Question: I don't know if it is possible to create a pdf with password security enabled, that also allows extraction of pages.
I havn't found any property in itextsharp which will allow enable page extraction.
Any one has any idea?

This is the property that i would like to enable.
Thank you very much.
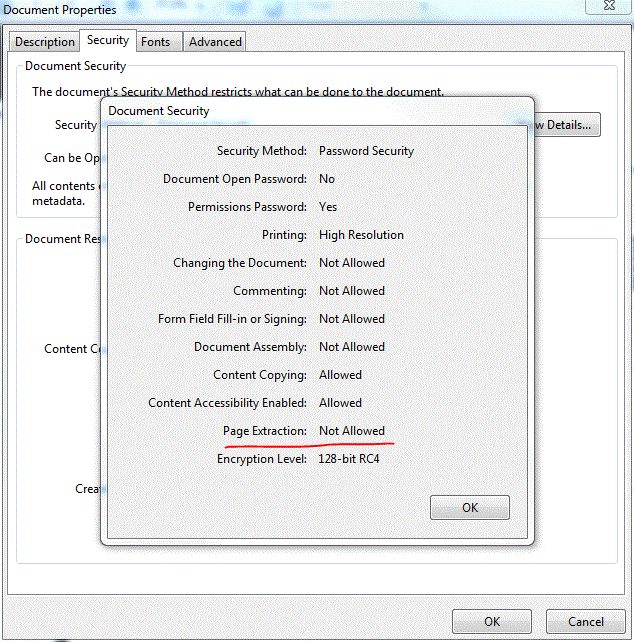
Answer: I've taken a look at the permission bits in the draft of ISO-32000-2 and I've compared them with the parameters (written in ALL_CAPS) available in iText:
'''
bit 1: Not assigned
bit 2: Not assigned
bit 3: Degraded printing: ALLOW_DEGRADED_PRINTING
bit 4: Modify contents: ALLOW_MODIFY_CONTENTS
bit 5: Extract text / graphics: ALLOW_COPY
bit 6: Add / Modify text annotations: ALLOW_MODIFY_ANNOTATIONS
bit 7: Not assigned
bit 8: Not assigned
bit 9: Fill in fields: ALLOW_FILL_IN
bit 10: **Deprecated** ALLOW_SCREEN_READERS
bit 11: Assembly: ALLOW_ASSEMBLY
bit 12: Printing: ALLOW_PRINTING
'''
When I compare the spec with your screen shot, I assume that the permissions are as follows:
- - - - - - -
I can't find any permission bit that refers to page extraction. I have tried setting all the flags that are documented in ISO-32000-2, but they didn't result in setting the Page Extraction to Allowed.
I have tried two things:
First I tried setting the bits that aren't assigned: bit 1, 2, 7, 8, 13, 14. This didn't change anything. Then I opened a test document in Acrobat and I tried finding a setting that would allow page extraction:

I couldn't find any.
As the permission isn't described in ISO-32000 and as there doesn't seem to be a way to set this permission in Acrobat, I'm inclined to believe that there is no way to set this permission. The only way to see "Allowed", is to open the document with the owner password.
Please update your question as soon as you find a way to set this permission with Acrobat. I'm using Acrobat XI Pro.
setting the permissions the way you do (using only an owner password and without a user password) is only a , a full-proof technical way to enforce protection. See <URL> to find out how to remove permissions from a PDF that is only protected using an owner password.